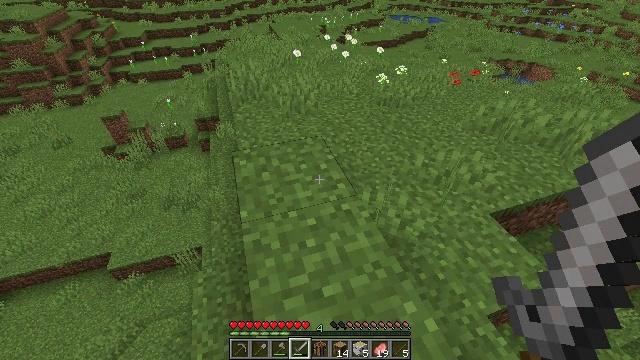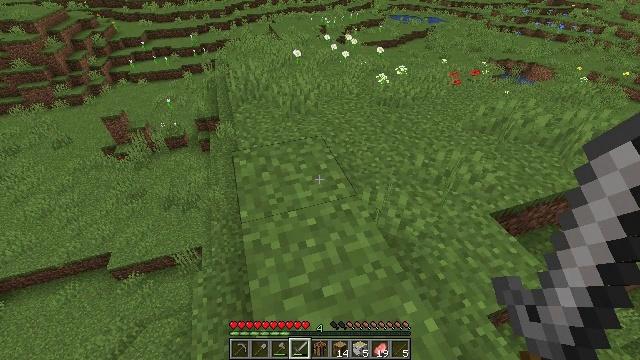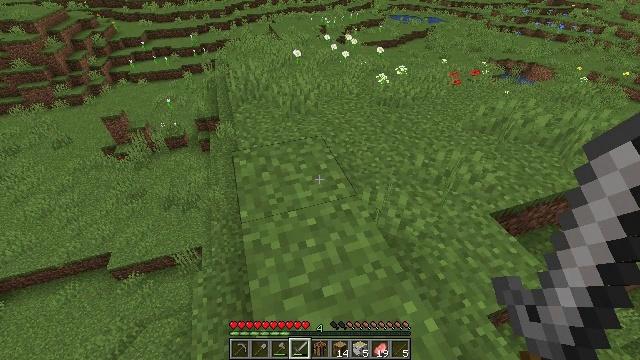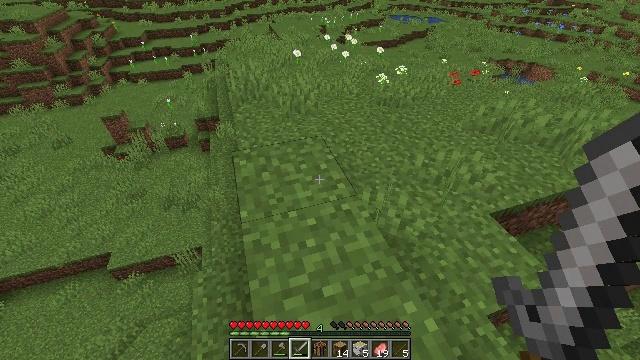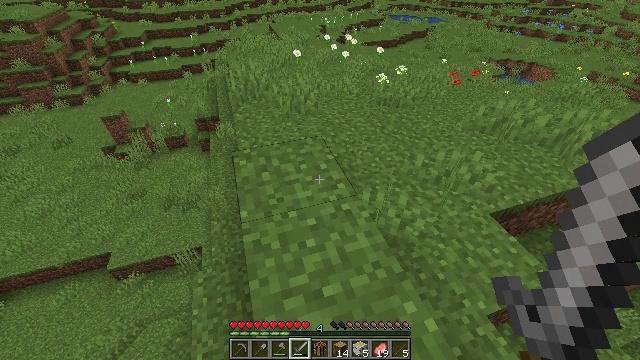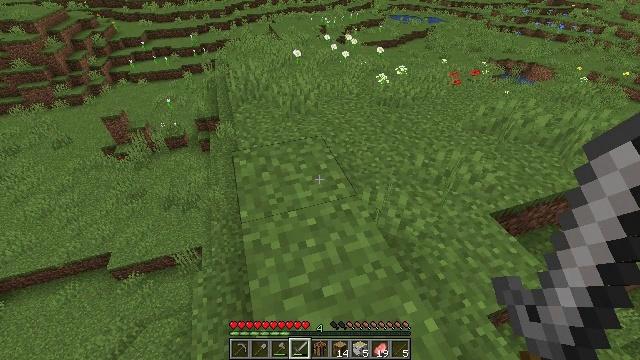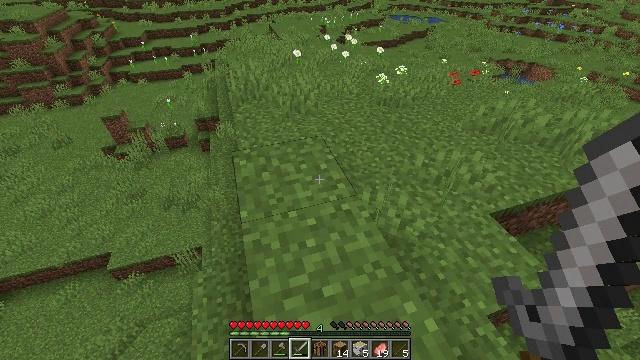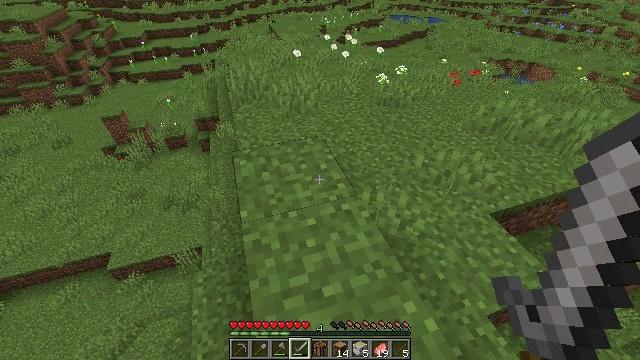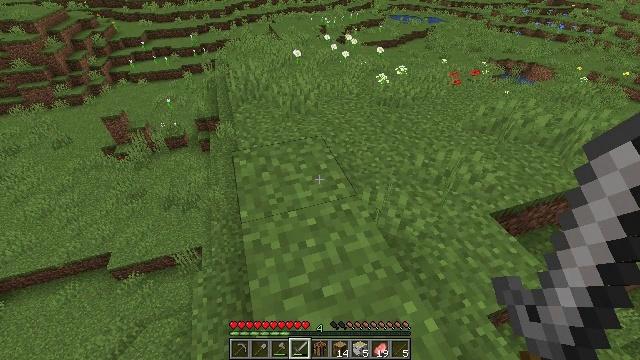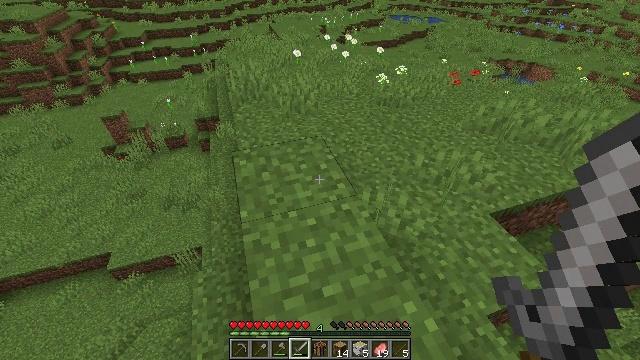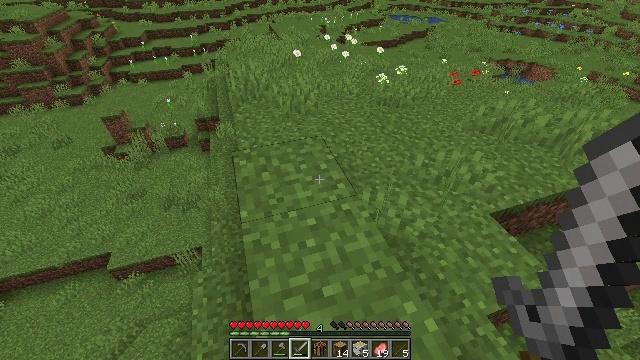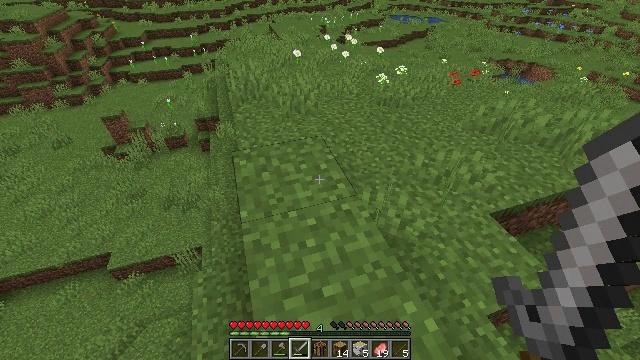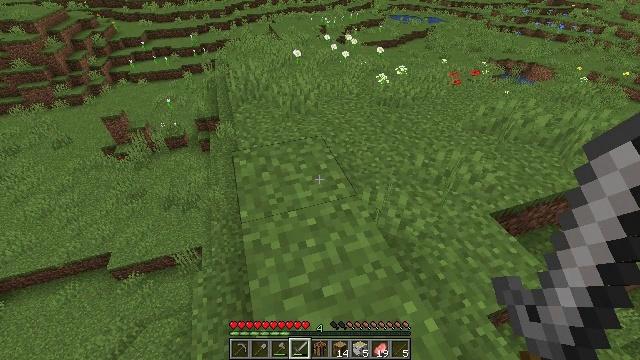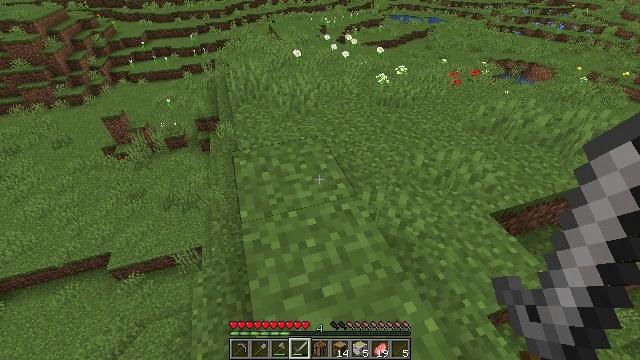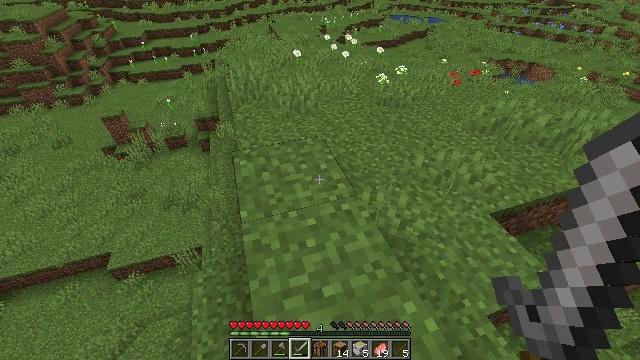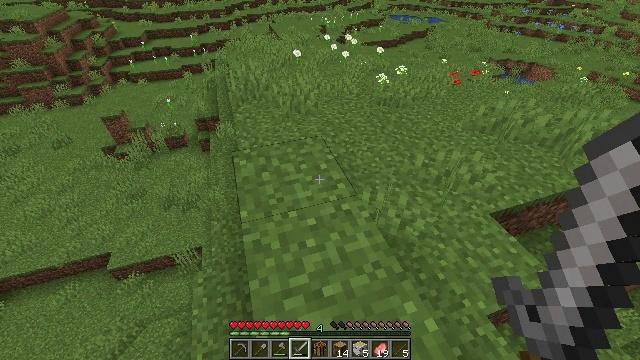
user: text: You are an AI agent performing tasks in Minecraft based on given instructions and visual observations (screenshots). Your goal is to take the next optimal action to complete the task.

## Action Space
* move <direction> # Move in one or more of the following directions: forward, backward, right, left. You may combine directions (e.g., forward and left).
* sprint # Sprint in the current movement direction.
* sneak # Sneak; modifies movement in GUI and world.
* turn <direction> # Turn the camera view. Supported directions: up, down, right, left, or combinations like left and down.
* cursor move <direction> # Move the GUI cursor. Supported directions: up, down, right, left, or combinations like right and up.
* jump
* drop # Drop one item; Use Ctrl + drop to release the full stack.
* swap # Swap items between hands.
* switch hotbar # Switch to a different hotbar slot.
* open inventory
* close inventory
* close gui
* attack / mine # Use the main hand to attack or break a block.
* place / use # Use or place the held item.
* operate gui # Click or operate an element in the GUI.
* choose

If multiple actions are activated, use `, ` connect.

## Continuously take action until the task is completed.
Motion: motion action
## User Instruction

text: Hunt animals.
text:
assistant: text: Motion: no_op
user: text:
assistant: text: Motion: no_op
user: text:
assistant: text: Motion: no_op
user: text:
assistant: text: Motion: no_op
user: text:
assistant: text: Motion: no_op
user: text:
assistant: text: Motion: no_op
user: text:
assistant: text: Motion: no_op
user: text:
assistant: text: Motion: no_op
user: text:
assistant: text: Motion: no_op
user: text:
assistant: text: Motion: no_op
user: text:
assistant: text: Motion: no_op
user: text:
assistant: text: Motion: no_op
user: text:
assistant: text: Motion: no_op
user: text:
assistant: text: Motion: no_op
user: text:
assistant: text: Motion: no_op
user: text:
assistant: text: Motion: no_op
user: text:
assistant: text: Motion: no_op
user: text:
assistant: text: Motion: no_op
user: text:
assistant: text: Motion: no_op
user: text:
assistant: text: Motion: no_op
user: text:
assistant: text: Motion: no_op
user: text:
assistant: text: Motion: no_op
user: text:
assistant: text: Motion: no_op
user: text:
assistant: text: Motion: move forward
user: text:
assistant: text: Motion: move forward
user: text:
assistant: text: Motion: move forward
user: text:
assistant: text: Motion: move forward
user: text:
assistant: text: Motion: move forward
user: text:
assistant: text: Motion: move forward
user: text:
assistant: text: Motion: move forward